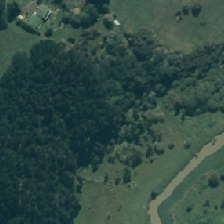
Land cover: herbaceous_freshwater_vege